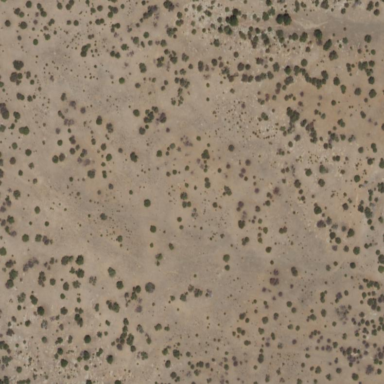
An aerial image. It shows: Patch of scrub vegetation.